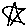
Label: star